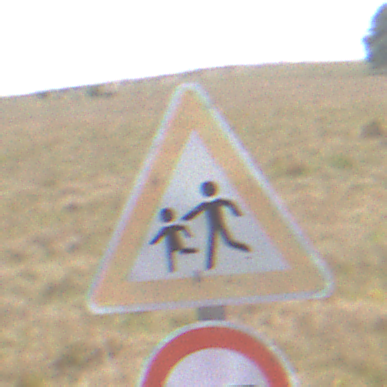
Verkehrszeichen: KinderRechts
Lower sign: Ueberholverbot
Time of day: Midday
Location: Outdoor (Nature)
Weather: PartlyCloudy
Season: NotSpecified
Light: Natural